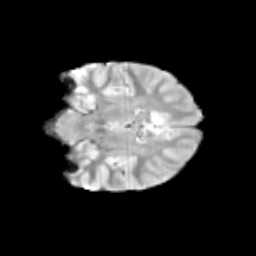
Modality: T2w
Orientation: coronal
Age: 12
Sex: female
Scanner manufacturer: siemens
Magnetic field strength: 3 T
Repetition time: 3.8 s
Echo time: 0.07 s